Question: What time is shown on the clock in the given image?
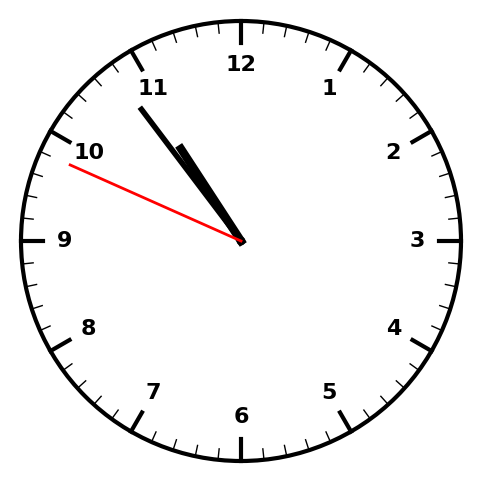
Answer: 10:53:49